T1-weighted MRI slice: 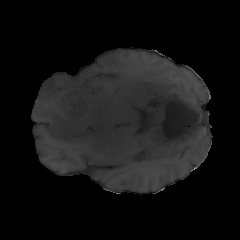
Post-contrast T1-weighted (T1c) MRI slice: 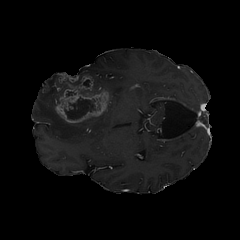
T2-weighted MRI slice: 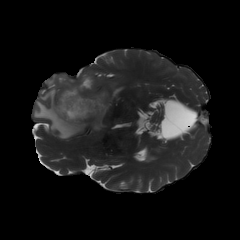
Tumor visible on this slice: yes